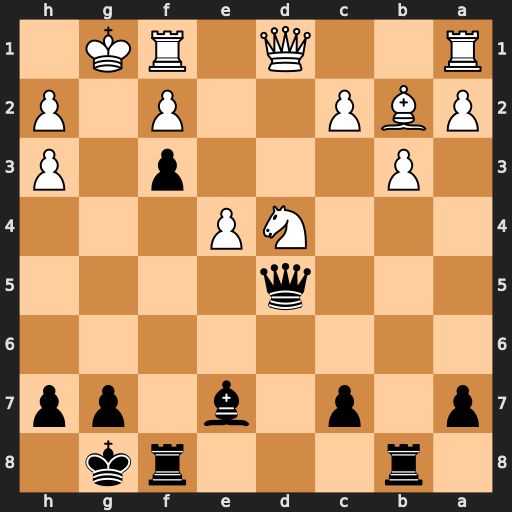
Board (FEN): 1r3rk1/p1p1b1pp/8/3q4/3NP3/1P3p1P/PBP2P1P/R2Q1RK1
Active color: b
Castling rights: -
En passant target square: -
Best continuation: Qg5+ Kh1 Qg2#